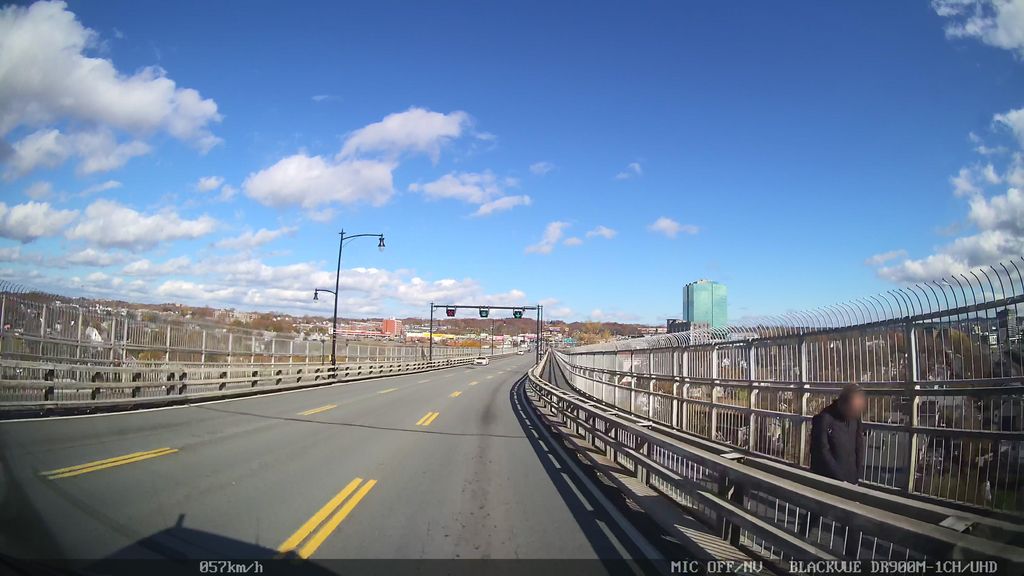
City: halifax